Field crop: maize
Growth stage: 2
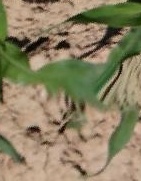
Species: maize